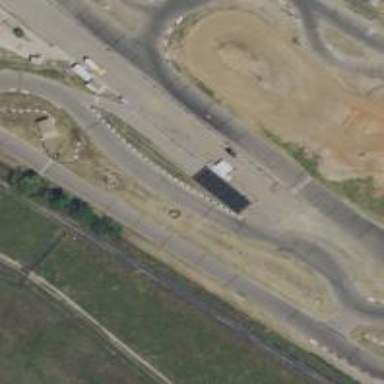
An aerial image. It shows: Raceway road.